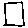
Label: square